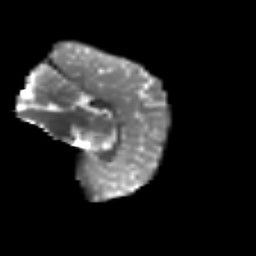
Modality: T2w
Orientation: sagittal
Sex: female
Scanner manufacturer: siemens
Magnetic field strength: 3 T
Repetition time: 5 s
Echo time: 0.071 s